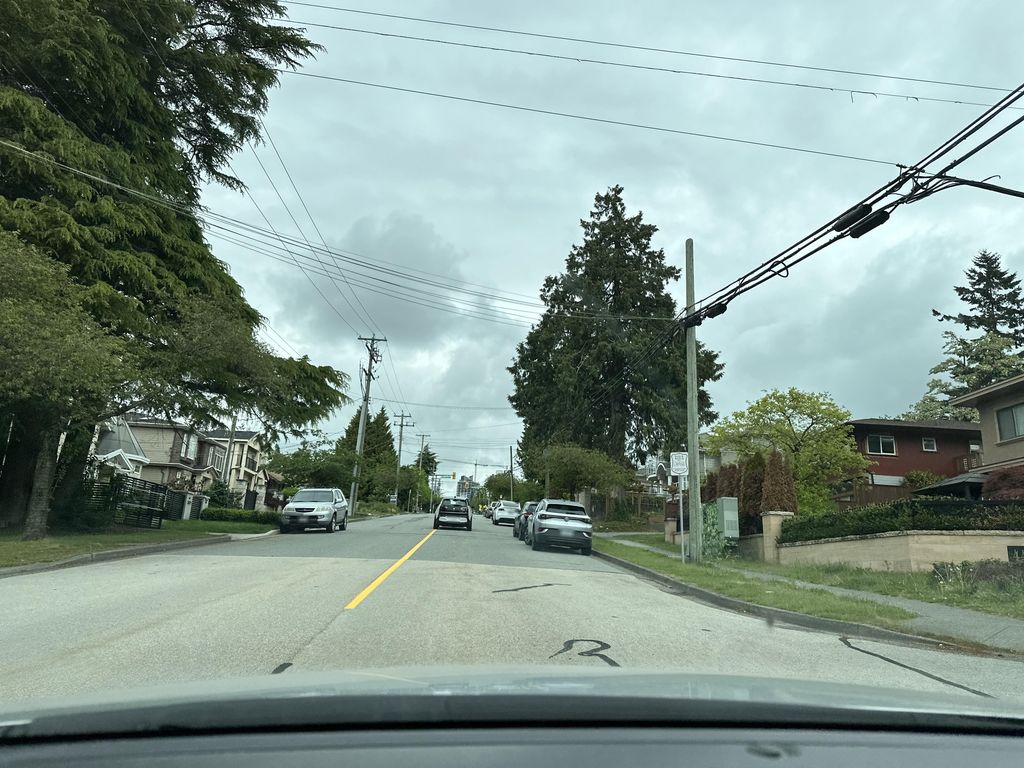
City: vancouver